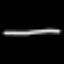
Label: line